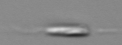
Label: Dinobryon